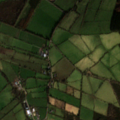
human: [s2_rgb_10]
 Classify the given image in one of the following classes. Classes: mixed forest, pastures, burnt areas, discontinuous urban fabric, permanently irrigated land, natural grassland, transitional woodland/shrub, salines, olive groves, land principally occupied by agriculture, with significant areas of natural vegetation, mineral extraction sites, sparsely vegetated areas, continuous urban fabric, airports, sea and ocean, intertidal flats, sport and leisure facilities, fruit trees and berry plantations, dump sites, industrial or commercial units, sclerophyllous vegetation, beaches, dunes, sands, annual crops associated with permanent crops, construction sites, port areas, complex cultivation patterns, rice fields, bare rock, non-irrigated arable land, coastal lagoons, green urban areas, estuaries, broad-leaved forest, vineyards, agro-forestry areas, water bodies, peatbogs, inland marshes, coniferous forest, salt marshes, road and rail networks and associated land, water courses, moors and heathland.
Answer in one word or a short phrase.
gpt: pastures, coniferous forest, mixed forest, transitional woodland/shrub